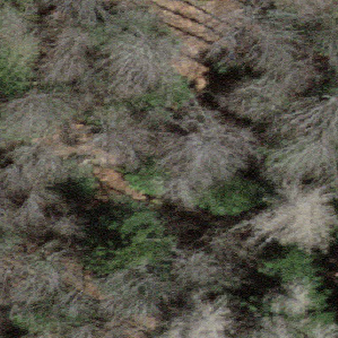
Label: other